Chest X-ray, PA view. Patient: 39 years old, sex F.
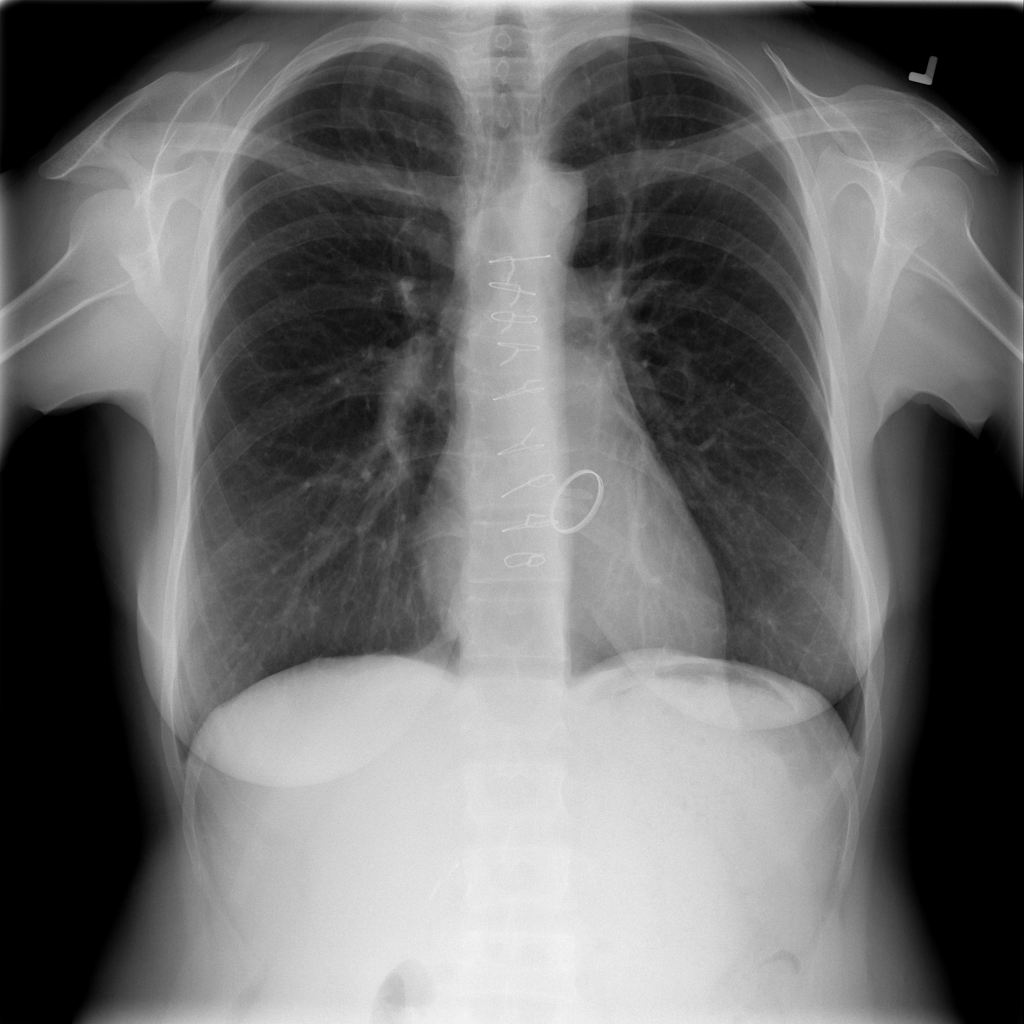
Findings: No Finding